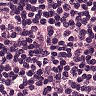
Metastatic tissue present: no